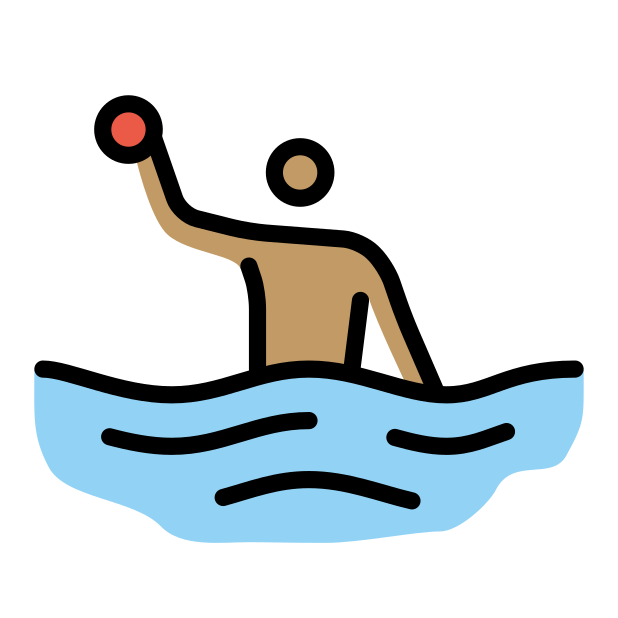
person playing water polo: medium skin tone